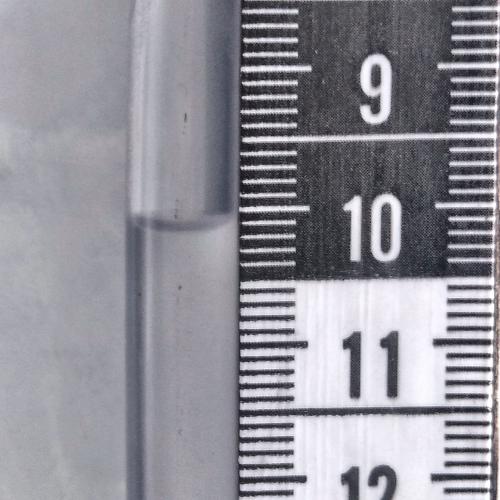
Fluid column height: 10.1 cm